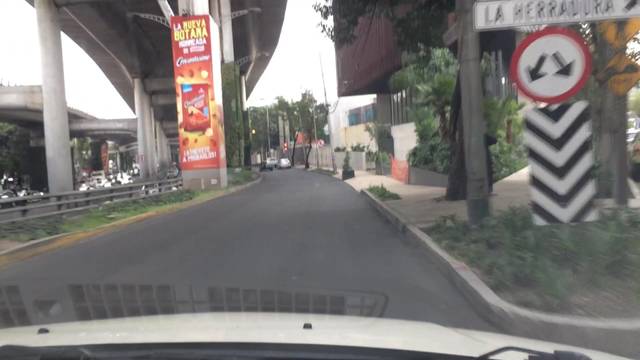
Region: Mexico
Coordinates: 19.355, -99.2